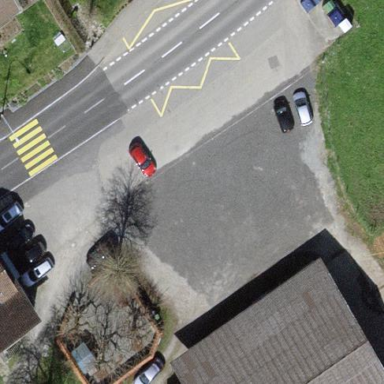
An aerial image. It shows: Parking area.